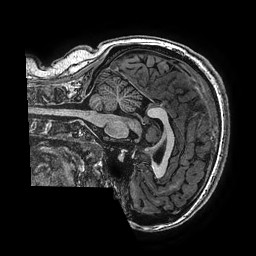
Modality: T1w
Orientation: sagittal
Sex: female
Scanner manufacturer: ge
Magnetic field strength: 3 T
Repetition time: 0.00766 s
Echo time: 0.003476 s